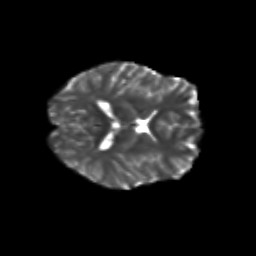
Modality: T2w
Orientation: axial
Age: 24
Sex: female
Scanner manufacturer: siemens
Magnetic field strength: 3 T
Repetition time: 3.5 s
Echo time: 0.104 s